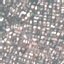
Land use / land cover: Residential